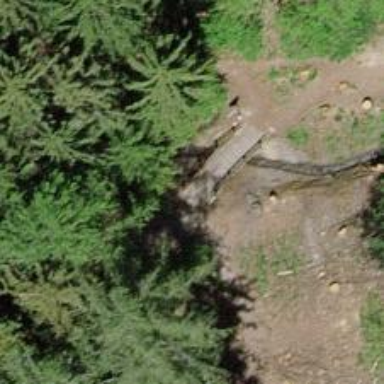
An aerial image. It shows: Bridge over unpaved path.